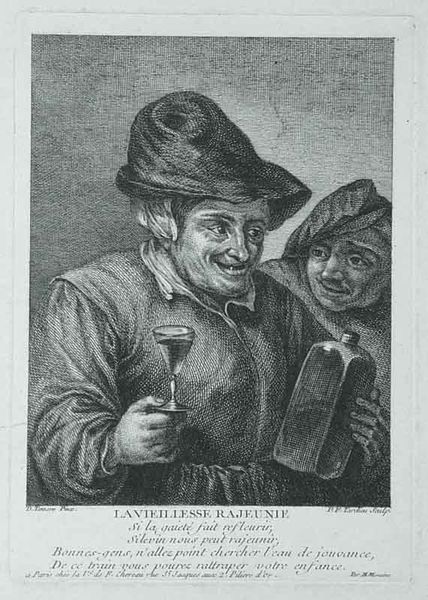
Titel: La vieillesse rajeunie
Künstler: Pierre François Tardieu
Standort: Karlsruhe
Institution: Staatliche Kunsthalle Karlsruhe
Schlagwörter: hand, himmel, mann, schatten, wasser, weiß, frauen, menschen, frankreich, frau, getränk, glas, grau, hut, hüte, kleid, köpfe, licht, mund, männer, nase, schwarz, zeichnung, herren, rock, alkohol, alt, betrunken, flasche, gesichter, jacke, jung, kappe, mütze, saufen, trinken, alte, augen, falten, gesicht, halten, kragen, mensch, bild, herr, holland, hände, niederlande, portrait, porträt, schauen, signatur, auge, gewand, haare, kelch, mantel, personen, person, renaissance, genre, kohl, kindheit, schrift, papier, zwei, alter mann, grafik, graphik, idylle, werbung, französisch, karikatur, wein, dick, nasen, zwei männer, inschrift, büste, stube, faltenwurf, freude, bauer, lachen, alter, greis, unterschrift, buch, jugend, druck, druckgraphik, schwarzweiss, druckgrafik, schraffur, holzstich, radierung, stich, dieb, karrikatur, likör, text, grinsen, karaffe, barett, gebiss, zähne, hilfe, mittelalter, wams, gedicht, mönch, mönche, fröhlich, zwerg, säufer, trinker, kupferstich, alte frau, jungbrunnen, lacht, neugierig, grotesk, wirtshaus, zecher, verjüngung, zahn, glücklich, jugendlich, zeichung, verjüngen, schrft, glass, trank, trunk, schnaps, männe, wirtsstube, schlapphut, gelächter, alkoholiker, besoffen, zahnlücke, sprichwort, schift, umtrunk, baret, aufgen, zaubertrank, flassche, stih, j, 1700, gesand, la, gierig, tirinker, dicl, la veillesse rajeunie, rajeunie, vieillesse, verjüngungstrank, jugendtrank, rajeune, la vielleisse, la vieillesse rajeunie, gentränk, schanps